Question: I am trying to upload data into MSSQL 2016 using SSIS.
The process is:

What I am trying to do is rollback all data if anything fails. First I tried using 'TransactionOption=Required' but this locked the target tables until the SSIS sequence had completed. I have then tried using SQL Tasks to create BEGIN, ROLLBACK and COMMIT transactions as I read this is preferred by some and it does not lock the tables. However, my tables are still locked. I am unable to SELECT data from the tables involved until the sequence has completed.
'''
Transactions:
BEGIN TRANSACTION T1;
ROLLBACK TRANSACTION T1;
COMMIT TRANSACTION T1
'''
Is what I am trying to do even possible and if so what is the best way to do it?
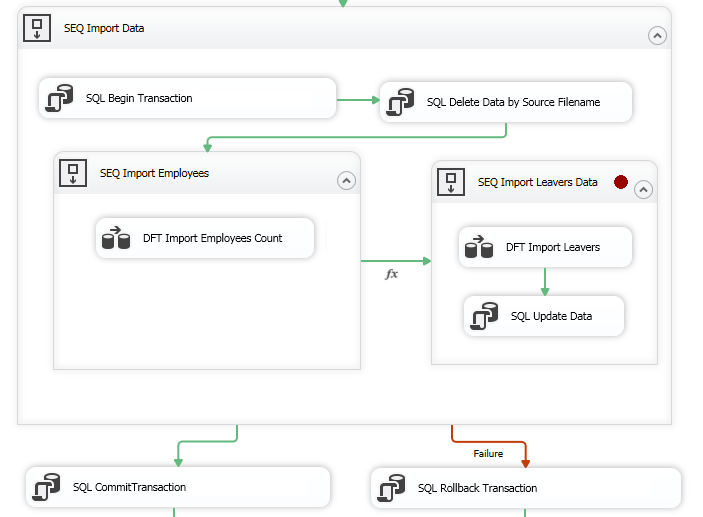
Answer: Setting TransactionOption=Required is the same as issuing a TSQL BEGIN TRAN except that you are responsible for implementing your own commit/roll back logic. SSIS may use the Distributed Transaction Coordinator, DTC, or issue begin tran statements directly to your SQL Server instance.
As the comments indicate, SQL Server will attempt to lock the whole table if it's pouring in great quantities (5k) of rows. This is desirable because SSIS is a high performance ETL tool and I don't want to play nicely with other processes - I have a ton of data to load and everyone else get outta the way.
> I am unable to SELECT data from the tables involved until the sequence has completed.
You're likely using the <URL> in your client - for SSMS it is read committed. Maybe your app can handle "dirty reads" and all that that implies.
If you cannot handle dirty reads, stage your data to a different table (using your data flow task) and when that is complete, use an Execute SQL Task to issue an insert statement. I usually have an explicit 'tablock' hint at this point because I know I'm loading lots of data and I try to help the engine. The benefit of the staging table approach is that it eliminates network traffic as a factor in holding the table lock longer than is optimal.